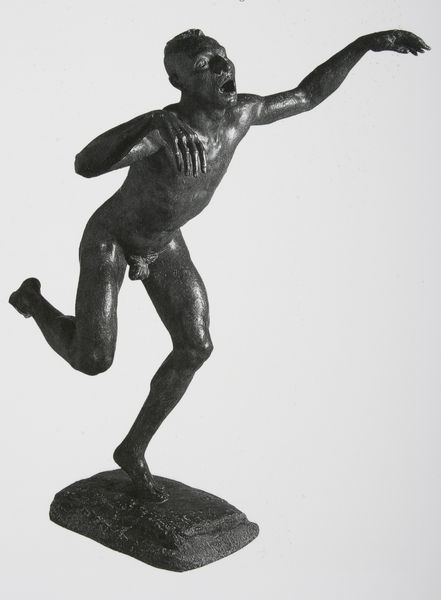
Titel: Indian Ghost Dancer
Künstler: Paul Wayland Bartlett
Standort: Washington, D.C.
Institution: Smithsonian American Art Museum
Schlagwörter: akt, hand, mann, nackt, nackter, bewegung, braun, finger, geste, grau, mund, nase, profil, schwarz, blick, tanz, arme, augen, sockel, stein, bildnis, hände, porträt, auge, figur, haare, stehend, tanzen, sack, skulptur, statue, beine, bein, haltung, laufen, muskeln, metall, bronze, plastik, plinthe, knie, schenkel, wade, dünn, fallen, flucht, foto, photographie, penis, eisen, fuss, schwarzweiß, lauf, rennen, flüchten, ruf, photo, singen, männlich, springen, muskel, heben, fall, sturz, standbein, athlet, schrei, offener mund, bronzefigur, laufend, rufen, guß, vollplastik, hodensack, genitalien, fußspitze, gespreizte arme, gymnasiast, zombie